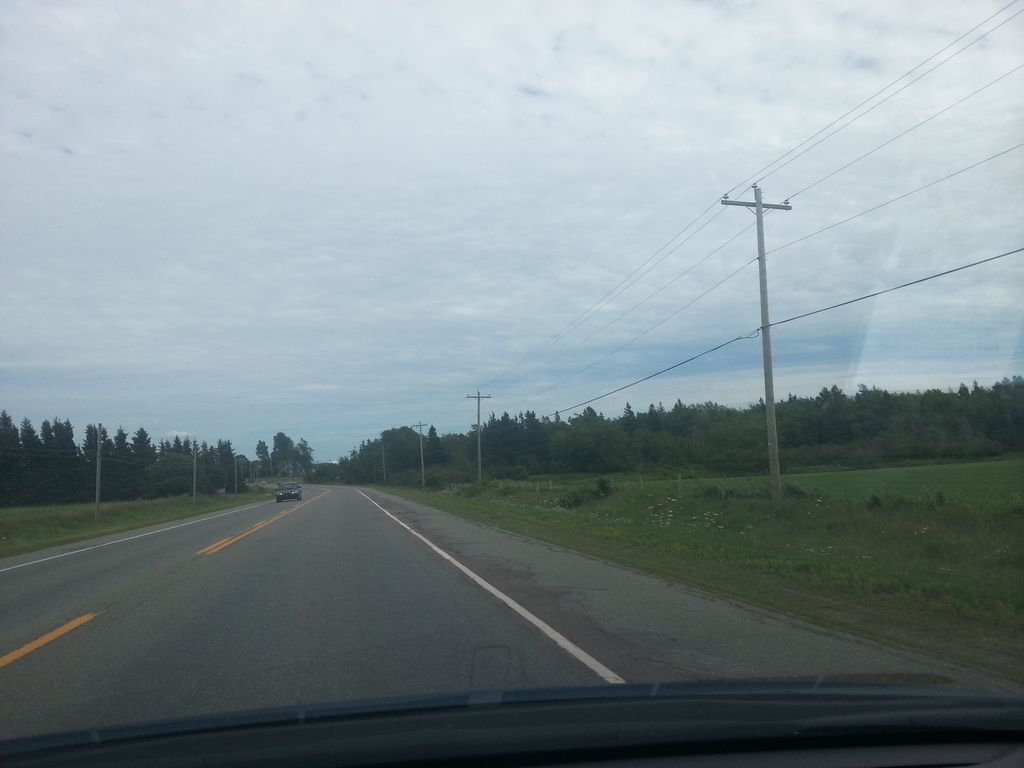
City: charlottetown